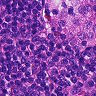
Metastatic tissue present: no